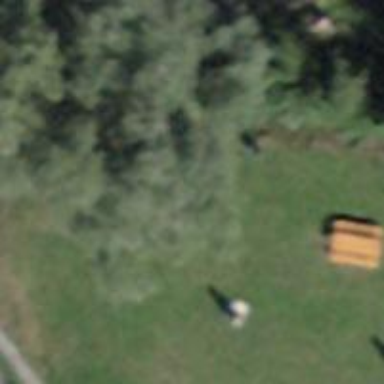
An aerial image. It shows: Picnic site popular for tourists.